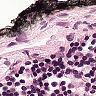
Metastatic tissue present: no